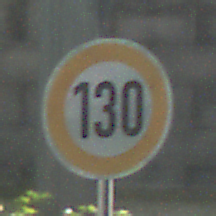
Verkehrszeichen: Geschwindigkeit130
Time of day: Midday
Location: Outdoor (Suburban)
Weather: Clear
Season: NotSpecified
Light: Natural